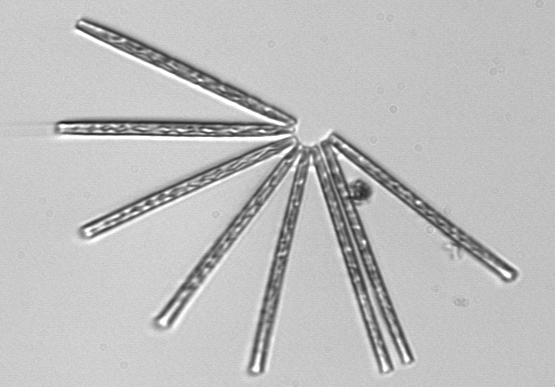
Label: Thalassionema